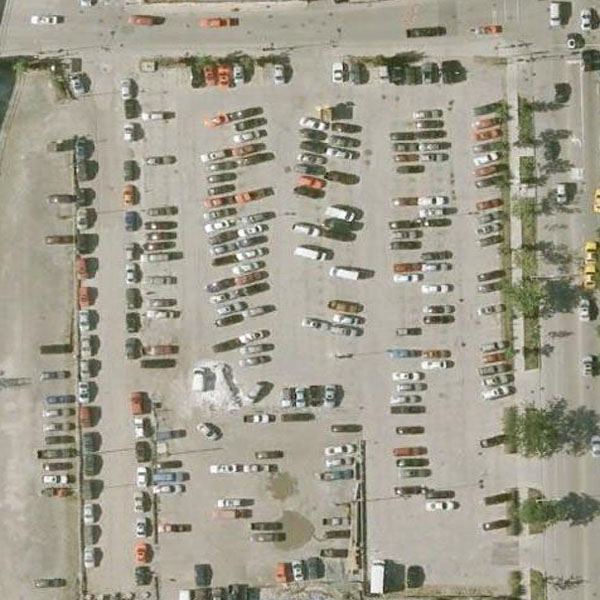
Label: Parking